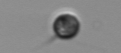
Label: Acanthoica_quattrospina